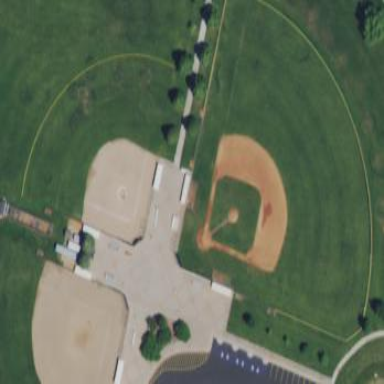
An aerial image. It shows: Softball pitch for leisure sports.